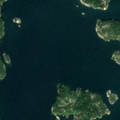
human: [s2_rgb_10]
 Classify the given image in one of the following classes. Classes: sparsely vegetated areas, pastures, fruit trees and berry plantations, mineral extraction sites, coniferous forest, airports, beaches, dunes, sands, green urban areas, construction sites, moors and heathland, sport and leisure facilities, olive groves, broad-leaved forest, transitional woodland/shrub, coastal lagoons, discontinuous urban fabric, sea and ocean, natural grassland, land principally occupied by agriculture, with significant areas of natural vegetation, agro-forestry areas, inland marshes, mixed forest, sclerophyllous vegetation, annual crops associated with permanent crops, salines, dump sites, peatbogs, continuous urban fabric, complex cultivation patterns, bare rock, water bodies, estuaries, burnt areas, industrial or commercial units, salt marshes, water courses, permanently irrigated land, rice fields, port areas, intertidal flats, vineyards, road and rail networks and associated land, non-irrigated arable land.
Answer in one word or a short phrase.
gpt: coniferous forest, mixed forest, sea and ocean